Question: Given data in the form:
'''
var grid_data = [ {Hello: 'World'}, {Jesus:'Navas'} ]
'''
I wish to draw a grid like so:

The grid shows with 2 rows but with no data, I can't find the problem in the following code:
'''
var grid_store = Ext.create('Ext.data.Store', {
fields: [
{name: 'Property'},
{name: 'Value'}
],
data: grid_data
});
// create the Grid
var grid_view = Ext.create('Ext.grid.Panel', {
store: grid_store,
renderTo: 'info_panel',
stateful: true,
stateId: 'stateGrid',
columns: [
{
text : 'Property',
width : 100,
sortable : true,
dataIndex: 'Property'
},
{
text : 'Value',
width : 80,
sortable : false,
dataIndex: 'Value'
}
],
height: 350,
width: 600,
title: 'Array Grid',
viewConfig: {
stripeRows: true
}
});
'''
Renders to:
'''
<div id="info_panel"></div>
'''
If you're wondering how I got the example image, I changed the store to an ArrayStore and re-formatted the data into arrays, but I'd prefer to miss out that step and insert the data as-is.
edit:
I think what I'm really asking for is a way to alert extjs to use the JSON keys as values, as opposed to most of the grid examples out there that take the form:
'''
{value: 'Hello'}, {property: 'World'}
'''
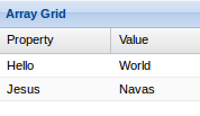
Answer: As one of the commenters and your edit suggested, your grid is built to consume a json with 'Property' and 'Value' being the keys for the json objects. I don't know if it's possible for you to change the source of the data to send in the reformatted json, but if not, you can always just run a quick loop to do so after receiving the data:
'''
var new_data = [];
Ext.each(grid_data, function(obj) {
for (var prop in obj) {
new_data.push({
Property: prop,
Value: obj[prop]
});
}
}, this);
'''